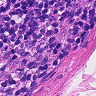
Metastatic tissue present: no